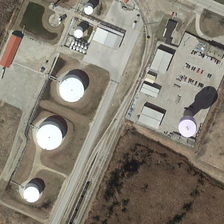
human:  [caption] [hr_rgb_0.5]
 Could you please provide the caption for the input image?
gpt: several storage tanks are near several bareland .

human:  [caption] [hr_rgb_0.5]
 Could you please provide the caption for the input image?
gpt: several storage tanks are near several bareland .

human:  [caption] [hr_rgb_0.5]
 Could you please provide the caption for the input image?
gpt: several storage tanks are near several bareland .

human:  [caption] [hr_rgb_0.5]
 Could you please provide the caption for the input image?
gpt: several storage tanks are near several bareland .

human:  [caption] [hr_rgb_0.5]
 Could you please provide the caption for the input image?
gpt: several storage tanks are near several bareland .